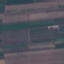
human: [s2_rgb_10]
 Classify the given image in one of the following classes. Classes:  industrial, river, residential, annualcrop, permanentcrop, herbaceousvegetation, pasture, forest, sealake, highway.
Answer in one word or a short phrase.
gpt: AnnualCrop